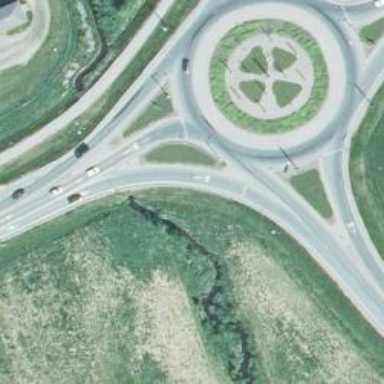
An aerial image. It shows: Asphalt road marked as trunk highway leading to roundabout.